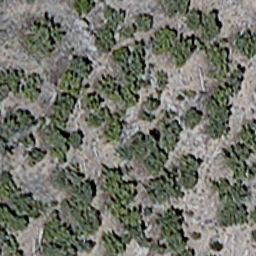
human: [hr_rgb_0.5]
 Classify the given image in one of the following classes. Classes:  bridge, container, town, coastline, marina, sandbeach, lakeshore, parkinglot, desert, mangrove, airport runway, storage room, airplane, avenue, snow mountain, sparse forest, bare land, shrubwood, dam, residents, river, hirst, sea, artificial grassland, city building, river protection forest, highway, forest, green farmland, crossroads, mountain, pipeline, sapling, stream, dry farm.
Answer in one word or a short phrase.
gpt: sparse forest